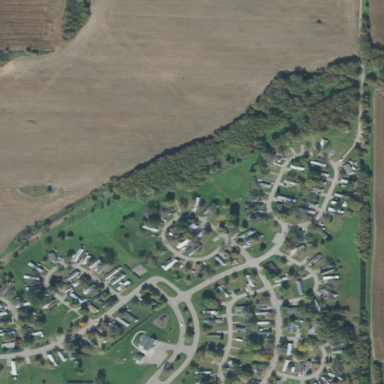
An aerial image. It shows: Residential area known as trailer park.